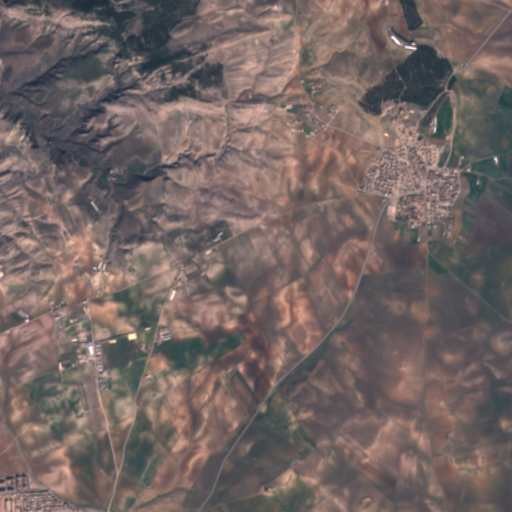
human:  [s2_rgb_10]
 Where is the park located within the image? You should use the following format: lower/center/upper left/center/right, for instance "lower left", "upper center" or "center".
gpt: The park is located in the upper right of the image.
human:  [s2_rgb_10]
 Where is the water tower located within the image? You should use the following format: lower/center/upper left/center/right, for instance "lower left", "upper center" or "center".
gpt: The water tower is located in the lower center of the image.
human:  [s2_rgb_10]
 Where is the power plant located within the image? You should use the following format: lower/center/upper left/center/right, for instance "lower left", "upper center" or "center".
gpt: There is no power plant in the image.